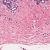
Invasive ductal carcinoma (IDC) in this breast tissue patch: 0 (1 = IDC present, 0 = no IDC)